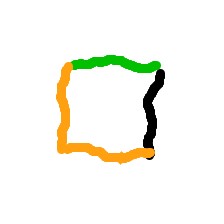
Shape: square